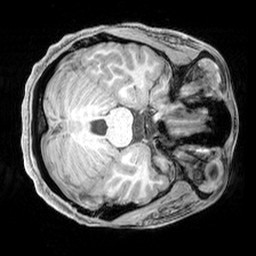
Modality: T1w
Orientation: axial
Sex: female
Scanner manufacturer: siemens
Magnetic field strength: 3 T
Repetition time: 2.3 s
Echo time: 0.00226 s